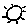
Label: sun